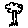
Label: tree